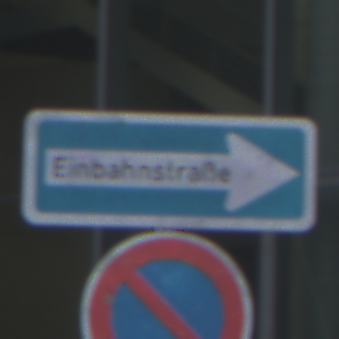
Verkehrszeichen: EinbahnstrasseRechtsweisend
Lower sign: EingeschraenktesHalteverbot
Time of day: SunriseSunset
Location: Outdoor (Urban)
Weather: PartlyCloudy
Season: NotSpecified
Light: Natural